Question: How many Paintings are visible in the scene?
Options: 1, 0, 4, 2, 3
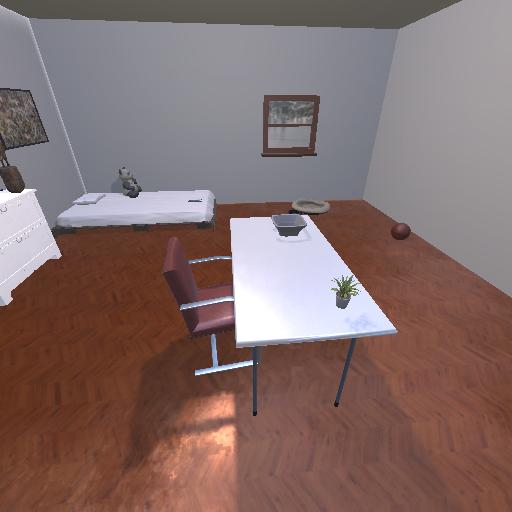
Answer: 1